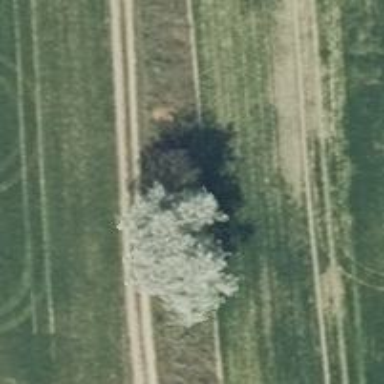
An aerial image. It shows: Deciduous broadleaved tree.